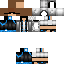
A male human skin with medium skin, wearing brown long hair dressed in a blue hoodie and black pants, featuring a closed mouth.